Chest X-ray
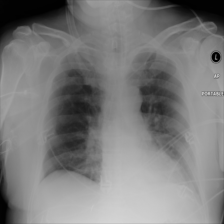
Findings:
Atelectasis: negative
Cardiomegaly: negative
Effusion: positive
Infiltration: positive
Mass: negative
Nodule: negative
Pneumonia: negative
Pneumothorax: negative
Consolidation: negative
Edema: negative
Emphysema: negative
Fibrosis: negative
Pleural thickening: negative
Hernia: negative